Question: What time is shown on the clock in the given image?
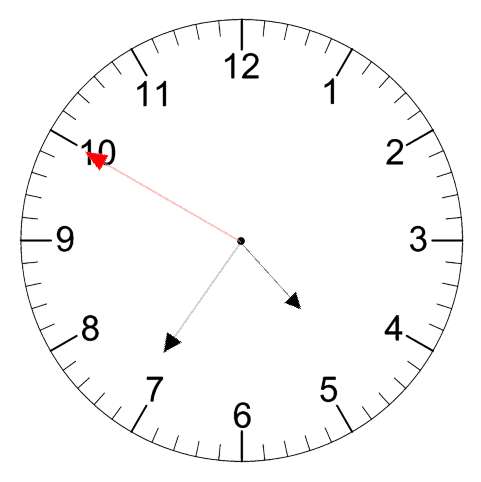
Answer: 04:35:50